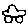
Label: car